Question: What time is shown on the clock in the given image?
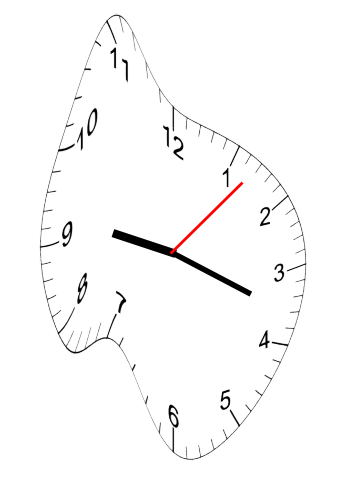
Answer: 09:18:07